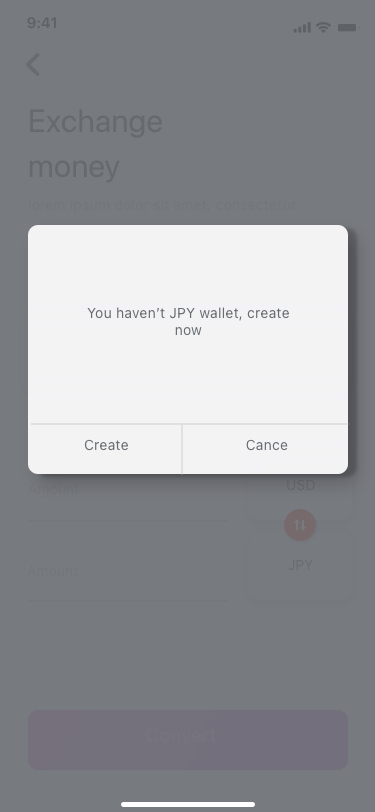
Text in this UI design:
Amount
Amount
USD
JPY
Exchange currency
Exchange
money
USD wallet
Choose wallet
Convert
lorem ipsum dolor sit amet, consectetur adipiscing elit,
You haven’t JPY wallet, create now
Create
Cance